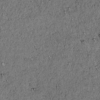
Label: not_dusty